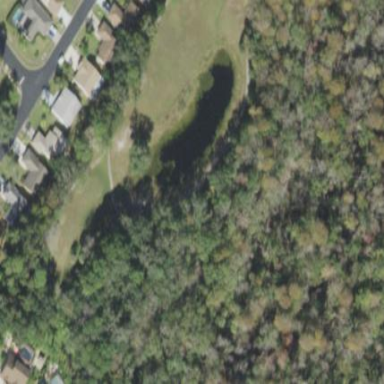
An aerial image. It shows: Water hazard in golf course. The hazard is natural water feature.